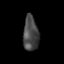
Tissue: lung
Cell type: T cells
Senescence score: 0.1966
Nuclear area (px): 516
Mean DAPI intensity: 72.764